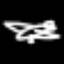
Label: airplane